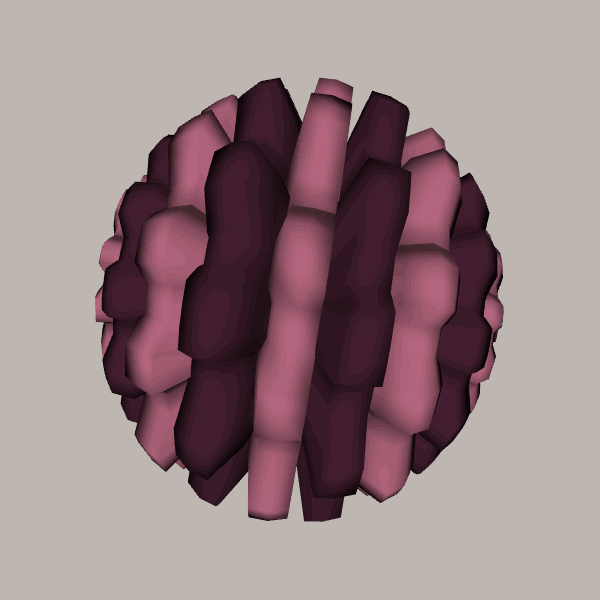
Background: light